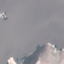
Label: SeaLake